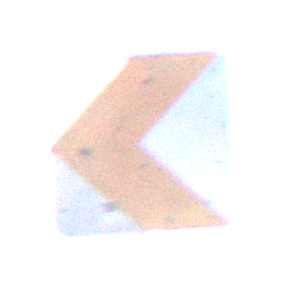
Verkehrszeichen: RichtungstafelnInKurvenKleinRechts
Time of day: SunriseSunset
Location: Outdoor (Nature)
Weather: Clear
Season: NotSpecified
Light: Natural